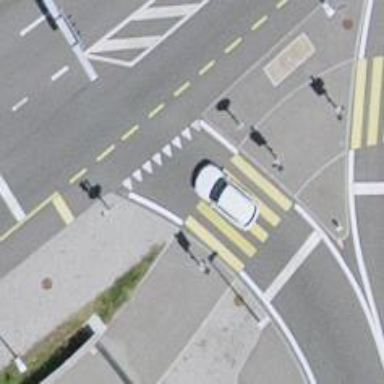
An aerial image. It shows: Road crossing with traffic signals.